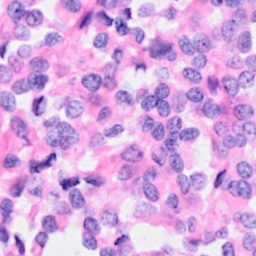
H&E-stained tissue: Breast